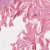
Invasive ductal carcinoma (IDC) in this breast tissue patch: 0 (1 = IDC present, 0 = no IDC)